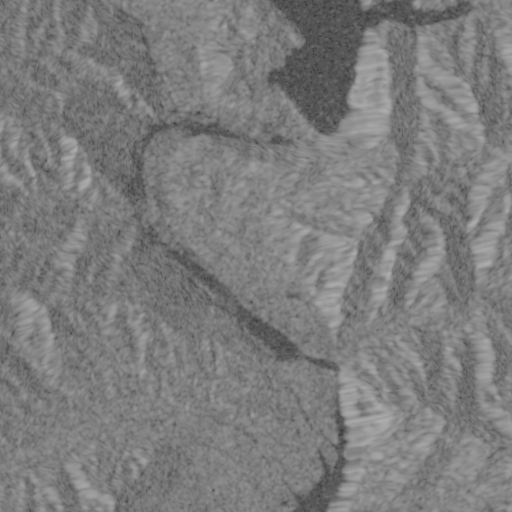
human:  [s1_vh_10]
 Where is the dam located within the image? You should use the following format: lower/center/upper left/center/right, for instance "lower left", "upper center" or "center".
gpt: The dam is located in the upper center of the image.
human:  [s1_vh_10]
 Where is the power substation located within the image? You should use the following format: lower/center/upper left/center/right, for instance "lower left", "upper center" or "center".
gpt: The power substation is located in the upper center of the image.
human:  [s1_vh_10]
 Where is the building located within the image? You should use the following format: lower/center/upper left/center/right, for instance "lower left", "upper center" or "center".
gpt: There is no building in the image.

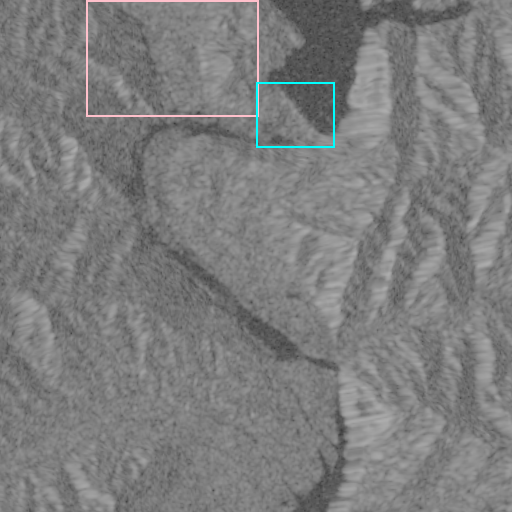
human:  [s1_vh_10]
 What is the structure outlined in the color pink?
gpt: The structure outlined in pink is a crop field.
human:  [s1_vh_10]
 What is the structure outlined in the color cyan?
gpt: The structure outlined in cyan is a dam.
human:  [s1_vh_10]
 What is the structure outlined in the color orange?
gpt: There is no orange outline.